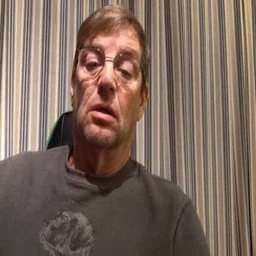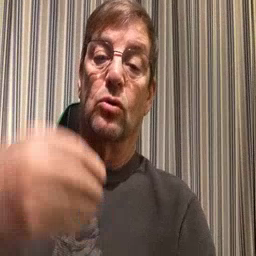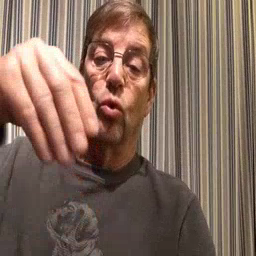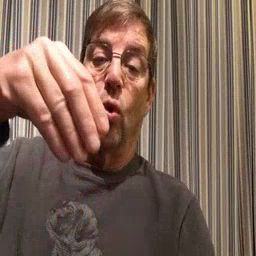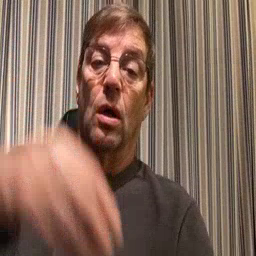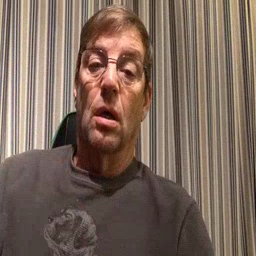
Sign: store